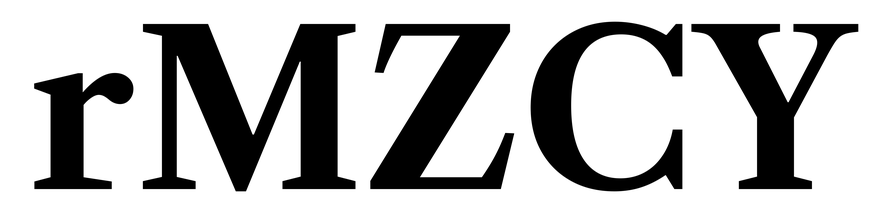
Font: LibreCaslonText_Bold